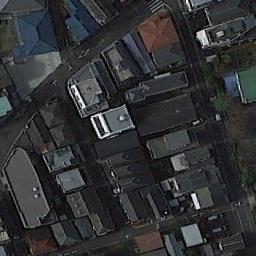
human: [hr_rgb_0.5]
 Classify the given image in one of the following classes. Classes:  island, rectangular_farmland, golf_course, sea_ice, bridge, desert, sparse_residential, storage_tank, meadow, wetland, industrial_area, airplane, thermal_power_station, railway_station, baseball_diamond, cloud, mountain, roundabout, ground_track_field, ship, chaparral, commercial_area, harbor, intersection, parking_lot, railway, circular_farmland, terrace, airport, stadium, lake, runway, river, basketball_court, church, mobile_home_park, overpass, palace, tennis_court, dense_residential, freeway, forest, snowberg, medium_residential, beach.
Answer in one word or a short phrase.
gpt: dense_residential